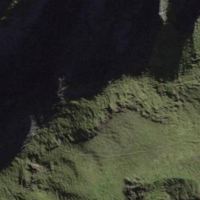
EUNIS habitat code: 23
Species observed at this site:
Arnica montana